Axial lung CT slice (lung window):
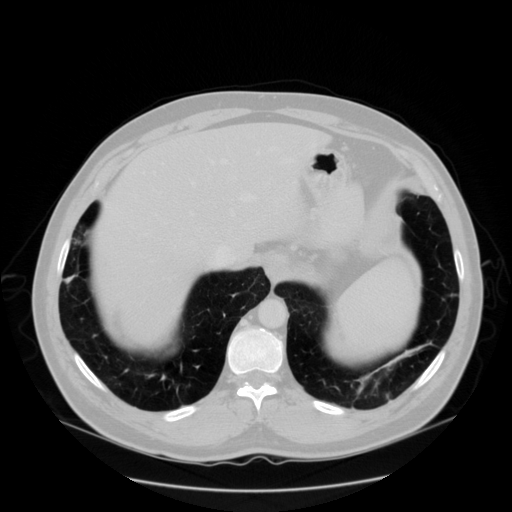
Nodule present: no